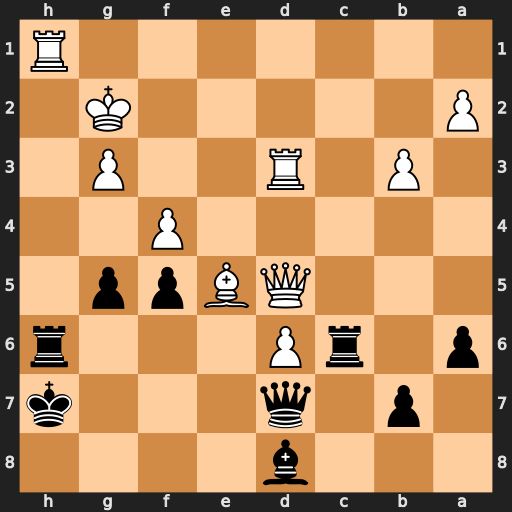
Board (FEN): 3b4/1p1q3k/p1rP3r/3QBpp1/5P2/1P1R2P1/P5K1/7R
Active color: b
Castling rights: -
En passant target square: -
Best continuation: Rc2+ Kf1 Rc1+